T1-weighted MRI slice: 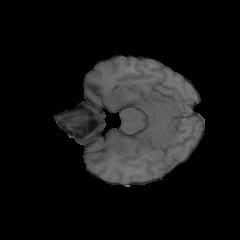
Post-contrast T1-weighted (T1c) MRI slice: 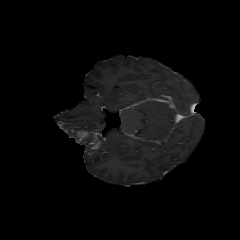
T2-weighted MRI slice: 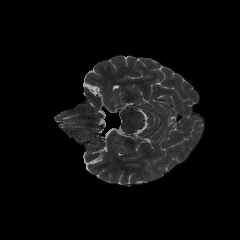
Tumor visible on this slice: yes